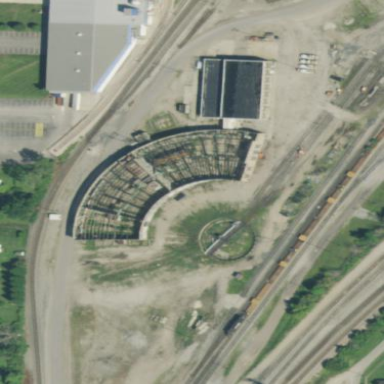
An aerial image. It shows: Building that serves as railway roundhouse.